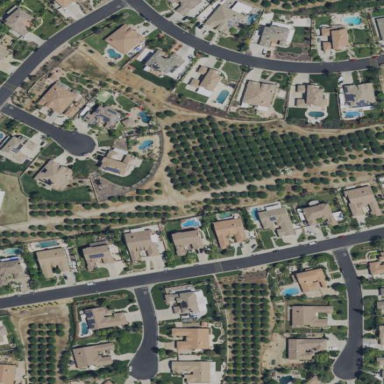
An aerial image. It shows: Orchard filled with citrus fruits.